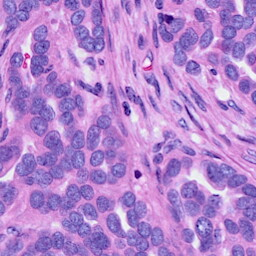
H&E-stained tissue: Ovarian